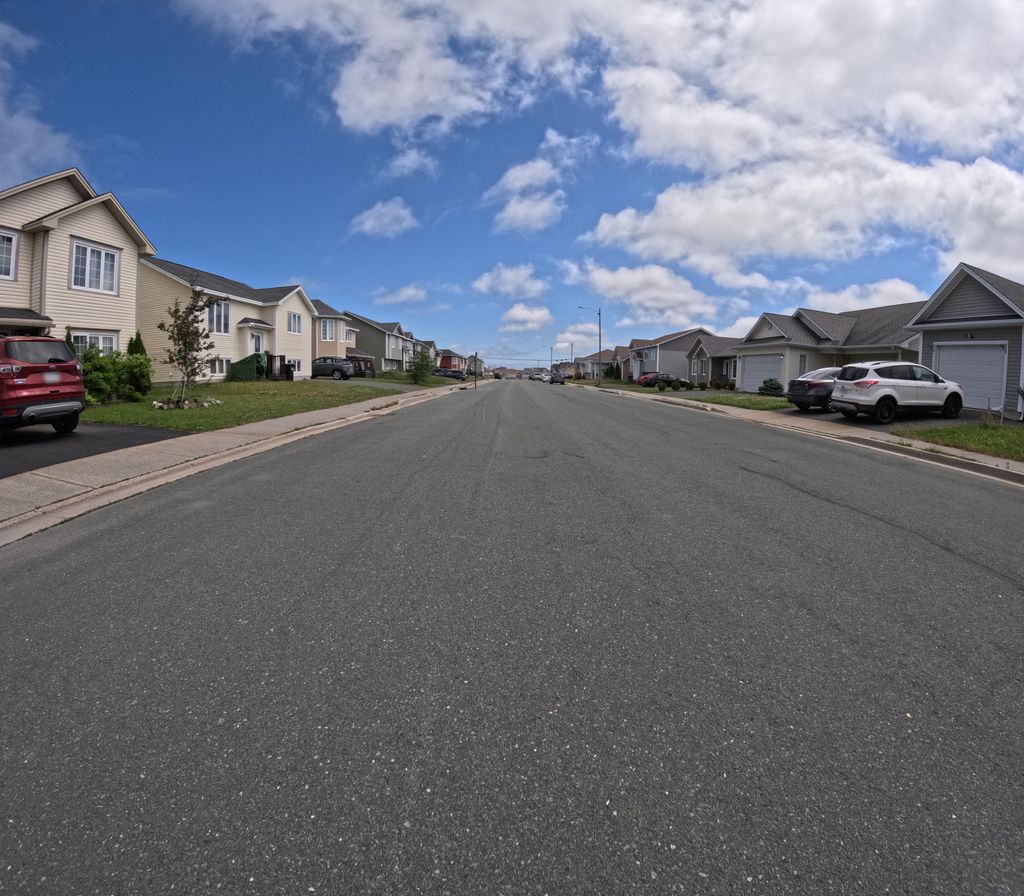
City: st_johns